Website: home-depot
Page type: customer-info-address
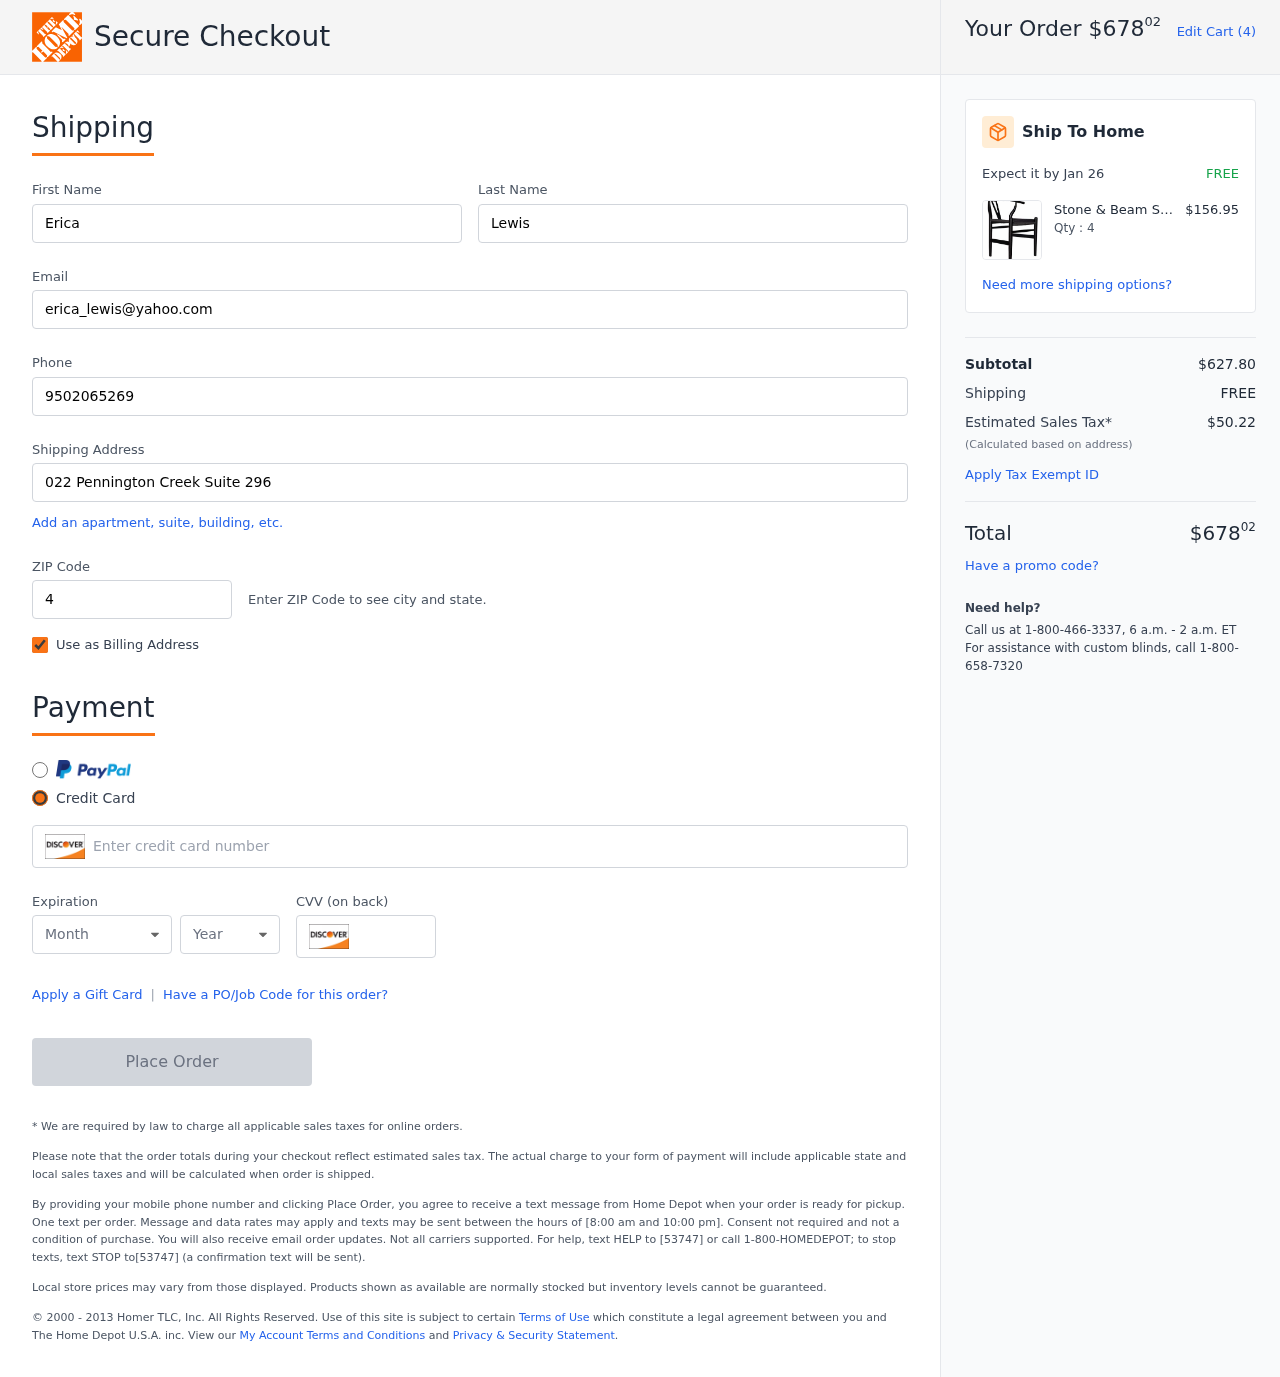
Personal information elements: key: PII_CARD_CVV
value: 256
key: PII_CARD_EXPIRY_MONTH
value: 04
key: PII_CARD_EXPIRY_YEAR
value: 26
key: PII_CARD_NUMBER
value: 6550 4269 9877 8664
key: PII_EMAIL
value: erica_lewis@yahoo.com
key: PII_FIRSTNAME
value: Erica
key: PII_LASTNAME
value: Lewis
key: PII_PHONE
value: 9502065269
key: PII_POSTCODE
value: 41942
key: PII_STREET
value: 022 Pennington Creek Suite 296
Product elements: key: PRODUCT1_BRAND
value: Stone & Beam
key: PRODUCT1_NAME
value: Stone & Beam Classic Wishbone Dining Chair, 22.4"W, Black / Black
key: PRODUCT1_NAME
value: Stone & Beam Classic...
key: PRODUCT1_PRICE
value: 156.95
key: PRODUCT1_QUANTITY
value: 4
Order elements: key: ORDER_TOTAL
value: $67802
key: ORDER_NUM_ITEMS
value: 4
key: ORDER_DELIVERY_DATE
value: Jan 26
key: ORDER_SUBTOTAL
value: $627.80
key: ORDER_SHIPPING_COST
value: FREE
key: ORDER_TAX
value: $50.22